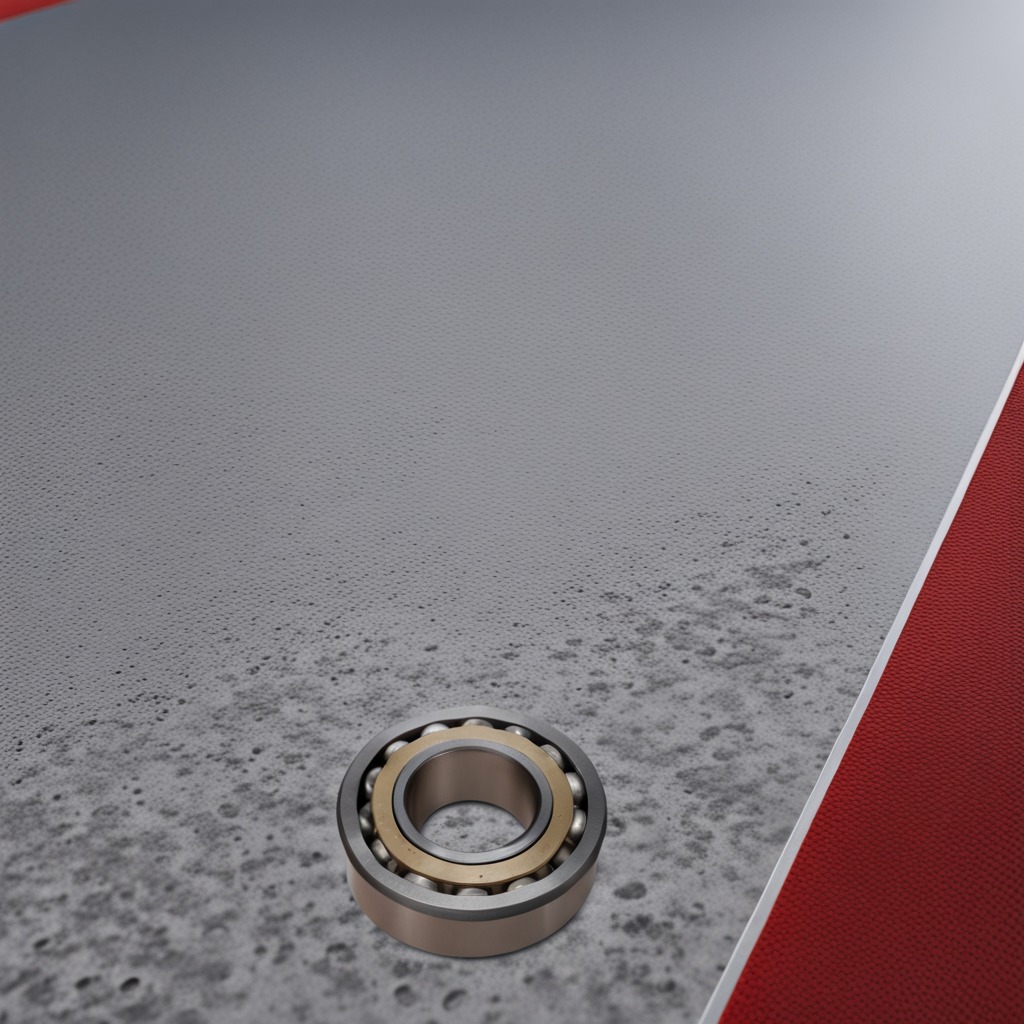
A metal ball bearing lying on the granite tabletop.